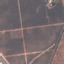
Label: PermanentCrop